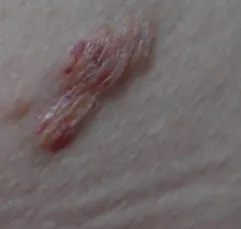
Cluster nodules of small blister-like lymphatic malformation over the left side of the waist.
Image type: medical_photograph (skin_photograph)